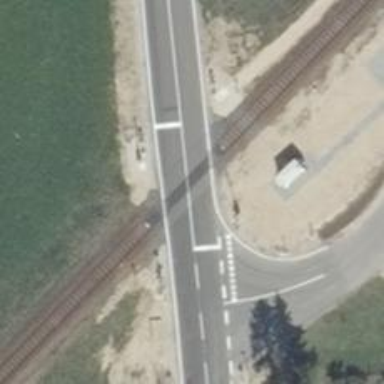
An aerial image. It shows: Level crossing with lights at railway intersection.